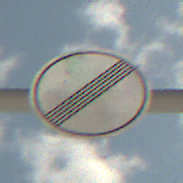
Verkehrszeichen: EndeSaemtlicherBegrenzungen
Umgebung: Outdoor, Beach
Tageszeit: Midday
Wetter: PartlyCloudy
Licht: Natural
Jahreszeit: NotSpecified
Kontrast: HighContrast